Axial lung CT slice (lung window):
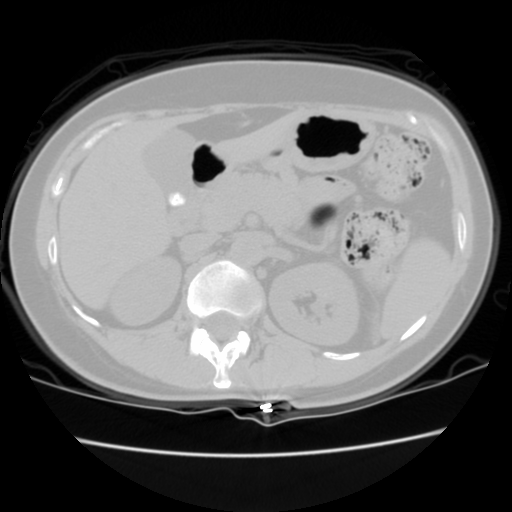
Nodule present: no